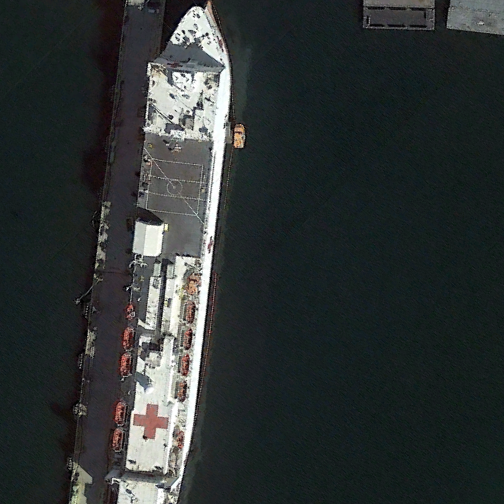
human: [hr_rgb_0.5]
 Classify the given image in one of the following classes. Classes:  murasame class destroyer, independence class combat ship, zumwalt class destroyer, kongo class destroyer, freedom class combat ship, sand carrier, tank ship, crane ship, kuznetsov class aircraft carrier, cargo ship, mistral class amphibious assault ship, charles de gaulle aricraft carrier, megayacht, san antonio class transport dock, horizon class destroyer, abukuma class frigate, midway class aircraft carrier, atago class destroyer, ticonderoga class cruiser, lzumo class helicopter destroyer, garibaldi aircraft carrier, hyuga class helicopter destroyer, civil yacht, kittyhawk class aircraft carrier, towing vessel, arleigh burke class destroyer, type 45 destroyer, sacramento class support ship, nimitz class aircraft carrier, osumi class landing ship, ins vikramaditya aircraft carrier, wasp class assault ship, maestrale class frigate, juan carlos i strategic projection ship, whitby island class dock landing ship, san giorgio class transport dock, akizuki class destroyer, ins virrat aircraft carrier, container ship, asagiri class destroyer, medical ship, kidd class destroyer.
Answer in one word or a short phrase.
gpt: Medical ship